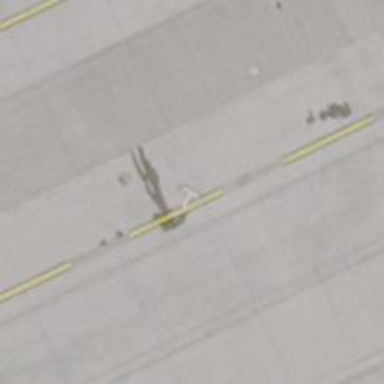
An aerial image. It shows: Airport parking position.